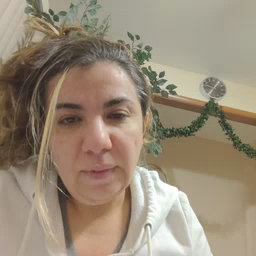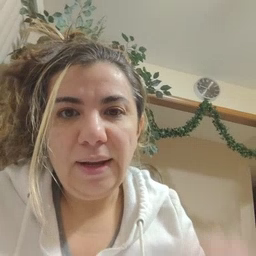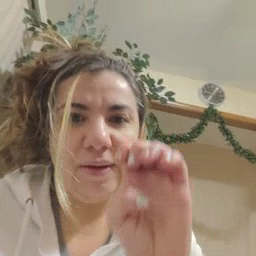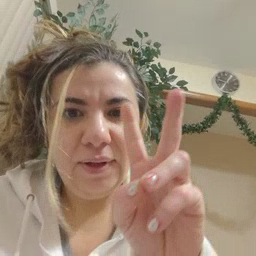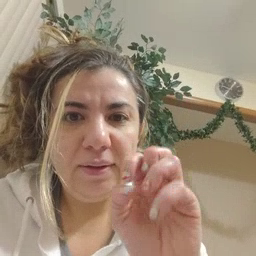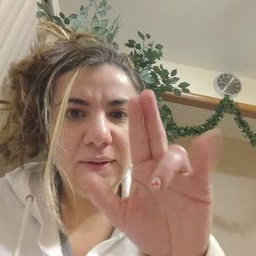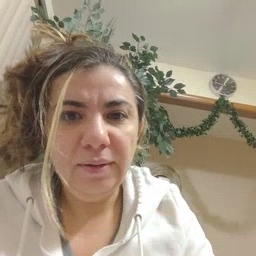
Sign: every